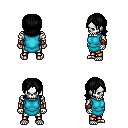
a pixel art fantasy rpg character, male body template, skeleton, teal tunic, gold greaves, black long bangs hairstyle, leather bracers, four views (front, back, left, right), 2x2 character sprite sheet, small pixel art, hard edges, no anti-aliasing